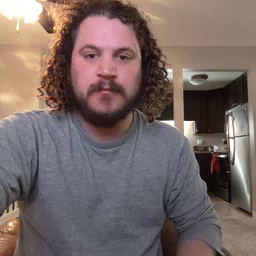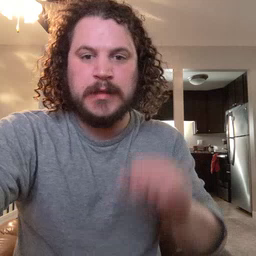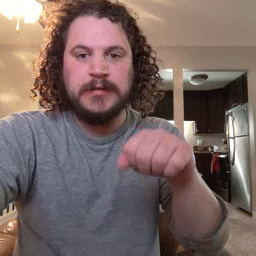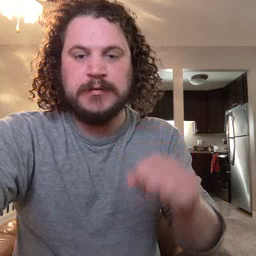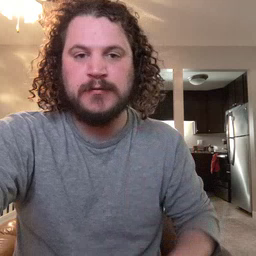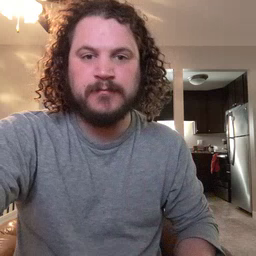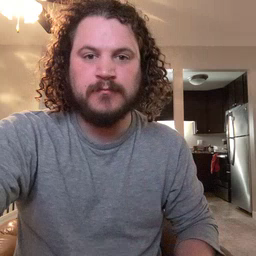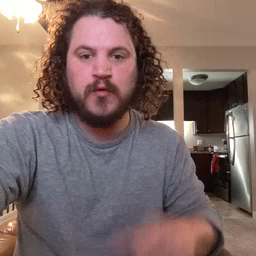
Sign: yes